Question: I want to place rectangles inside partition layout with transform of arc position.
just like below image
<URL>
:
'''
svg.selectAll("rect")
.data(node)
.enter()
.append("rect")
.attr("x", function (d) {return d.x;})
.attr("y", function (d) { return d.x + d.dx - 0.01 / (d.depth + 2.6); })
.attr("width", 20)
.attr("height", 100)
.attr("transform", function(d) { return "translate("+arc.centroid(d)+")rotate(" + ((2*Math.PI)+2.6*(d.x + d.dx))+ ")"});
'''
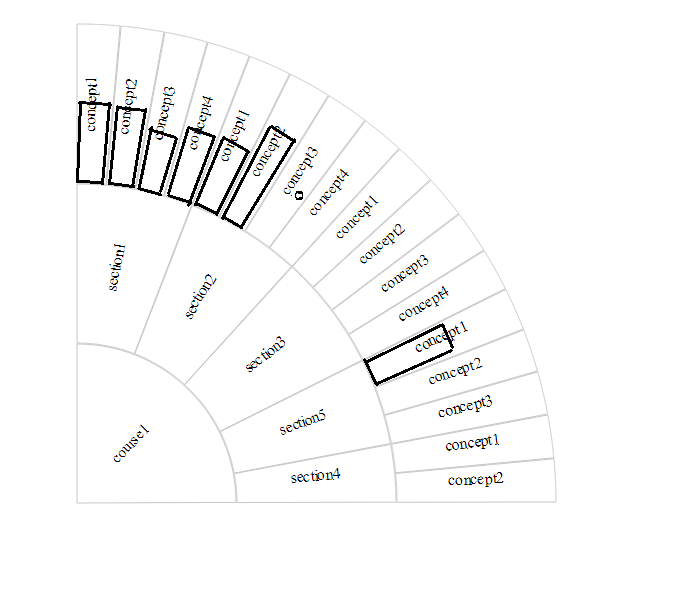
Answer: In rect transform ,rotate need to 'rotate(" + ((d.x + (d.dx / 2)) - Math.PI ) / Math.PI * 180 + ")"' instead of 'rotate(" + ((d.x + (d.dx / 2)) - Math.PI/2 ) / Math.PI * 180 + ")"'
<URL>
'''
svg.selectAll("rect")
.data(node)
.enter()
.append("rect")
.attr("x", function (d) {return d.x;})
.attr("y", function (d) { return d.x + d.dx - 0.01 / (d.depth + 2.6); })
.attr("width", 20)
.attr("height", 100)
.attr("transform", function(d) { return "translate("+arc.centroid(d)+")rotate(" + ((d.x + (d.dx / 2)) - Math.PI ) / Math.PI * 180 + ")"});
'''